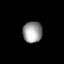
Tissue: lung
Cell type: Fibroblasts
Senescence score: 0.558
Nuclear area (px): 396
Mean DAPI intensity: 157.227